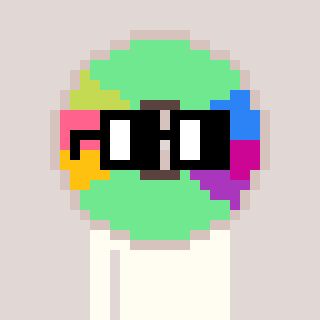
a pixel art character with square black glasses, a cd-shaped head and a bluegrey-colored body on a warm background